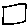
Label: square